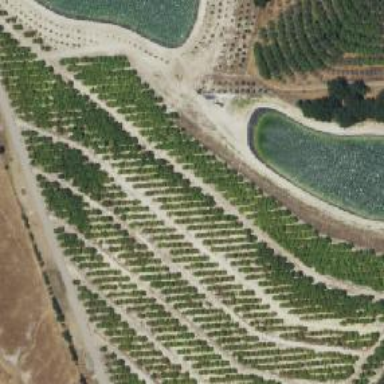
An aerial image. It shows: Orchard.